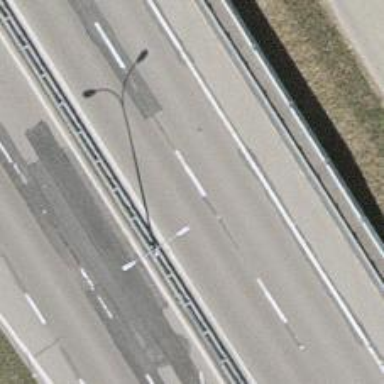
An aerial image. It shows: Trunk highway.